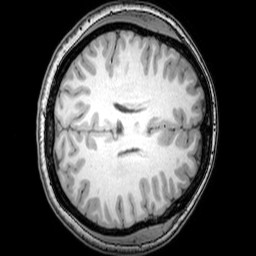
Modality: T1w
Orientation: axial
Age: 25
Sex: female
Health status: healthy
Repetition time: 0.081 s
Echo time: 0.037 s